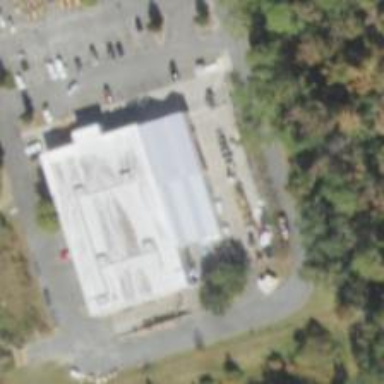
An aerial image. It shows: Retail building housing country store.